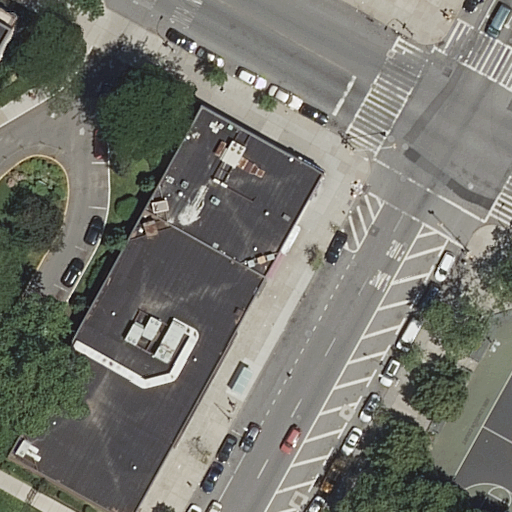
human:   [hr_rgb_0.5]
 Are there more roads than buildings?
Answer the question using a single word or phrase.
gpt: yes

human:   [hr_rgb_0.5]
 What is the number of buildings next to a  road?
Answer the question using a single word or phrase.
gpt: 2

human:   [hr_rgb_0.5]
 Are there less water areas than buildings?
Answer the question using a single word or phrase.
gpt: yes

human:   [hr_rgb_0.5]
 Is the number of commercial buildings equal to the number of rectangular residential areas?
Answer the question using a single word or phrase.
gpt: no

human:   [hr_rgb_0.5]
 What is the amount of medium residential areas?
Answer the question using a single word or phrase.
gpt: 1

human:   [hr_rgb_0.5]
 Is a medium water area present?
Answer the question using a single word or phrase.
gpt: no

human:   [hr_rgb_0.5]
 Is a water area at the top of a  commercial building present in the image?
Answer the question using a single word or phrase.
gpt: no

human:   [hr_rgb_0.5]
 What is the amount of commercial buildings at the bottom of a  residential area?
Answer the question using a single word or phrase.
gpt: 0

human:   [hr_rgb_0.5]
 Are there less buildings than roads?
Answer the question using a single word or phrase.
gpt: yes

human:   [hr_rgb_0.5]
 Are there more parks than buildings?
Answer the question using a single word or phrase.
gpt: no

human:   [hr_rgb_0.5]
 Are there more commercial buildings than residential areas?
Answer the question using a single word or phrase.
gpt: no

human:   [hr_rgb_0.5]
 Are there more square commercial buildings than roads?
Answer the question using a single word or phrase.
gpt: no

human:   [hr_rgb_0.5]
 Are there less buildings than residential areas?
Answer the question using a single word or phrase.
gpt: yes

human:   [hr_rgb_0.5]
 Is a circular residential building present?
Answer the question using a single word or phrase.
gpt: no

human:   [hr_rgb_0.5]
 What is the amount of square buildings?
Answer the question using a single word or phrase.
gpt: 0

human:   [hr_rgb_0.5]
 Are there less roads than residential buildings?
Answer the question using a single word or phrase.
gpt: no

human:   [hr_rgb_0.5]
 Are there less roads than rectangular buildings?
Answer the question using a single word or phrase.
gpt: no

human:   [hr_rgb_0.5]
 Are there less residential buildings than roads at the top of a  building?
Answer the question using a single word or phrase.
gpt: yes

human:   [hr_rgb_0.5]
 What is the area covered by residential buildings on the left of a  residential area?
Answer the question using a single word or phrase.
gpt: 2239m2

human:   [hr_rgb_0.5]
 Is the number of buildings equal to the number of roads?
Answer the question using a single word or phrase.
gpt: no

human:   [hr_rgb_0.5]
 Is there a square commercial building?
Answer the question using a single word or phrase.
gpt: no

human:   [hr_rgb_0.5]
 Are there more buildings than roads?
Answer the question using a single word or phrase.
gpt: no

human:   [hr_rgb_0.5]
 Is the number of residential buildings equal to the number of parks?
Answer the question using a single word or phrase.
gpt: no

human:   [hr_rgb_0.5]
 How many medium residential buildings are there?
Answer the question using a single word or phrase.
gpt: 0

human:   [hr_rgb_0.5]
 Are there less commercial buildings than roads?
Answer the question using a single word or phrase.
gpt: yes

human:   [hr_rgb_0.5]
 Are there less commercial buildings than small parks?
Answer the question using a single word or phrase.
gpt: no

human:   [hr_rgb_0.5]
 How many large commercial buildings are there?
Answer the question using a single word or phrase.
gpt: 0

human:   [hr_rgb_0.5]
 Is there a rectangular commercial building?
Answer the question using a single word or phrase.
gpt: no

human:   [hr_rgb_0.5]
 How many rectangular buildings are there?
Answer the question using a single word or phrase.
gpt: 2

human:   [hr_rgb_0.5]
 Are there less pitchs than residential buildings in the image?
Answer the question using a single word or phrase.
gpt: yes

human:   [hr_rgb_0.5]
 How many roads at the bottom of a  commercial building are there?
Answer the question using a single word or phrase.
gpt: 0

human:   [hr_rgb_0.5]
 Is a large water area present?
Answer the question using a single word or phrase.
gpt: no

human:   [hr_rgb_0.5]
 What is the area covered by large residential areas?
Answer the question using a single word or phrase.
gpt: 0m2

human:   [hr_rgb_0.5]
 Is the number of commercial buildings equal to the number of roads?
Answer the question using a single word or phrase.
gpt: no

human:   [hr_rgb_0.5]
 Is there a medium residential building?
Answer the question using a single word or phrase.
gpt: no

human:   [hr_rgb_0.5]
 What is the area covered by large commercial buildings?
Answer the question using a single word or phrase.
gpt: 0m2